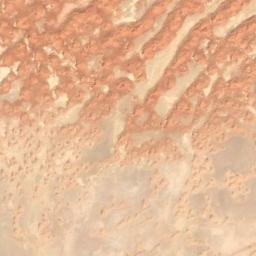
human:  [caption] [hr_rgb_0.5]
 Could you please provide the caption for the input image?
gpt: The desert is full of yellow sand .

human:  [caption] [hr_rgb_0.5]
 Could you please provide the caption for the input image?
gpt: The desert has yellow sand, Lots of orange transverse sand ridges and yellow small dunes .

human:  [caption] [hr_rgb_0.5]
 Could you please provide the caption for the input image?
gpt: This is a desert mixed with brown and yellow with alternating stripes .

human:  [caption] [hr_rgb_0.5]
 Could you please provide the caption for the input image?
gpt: There are some bare rocks in this desert .

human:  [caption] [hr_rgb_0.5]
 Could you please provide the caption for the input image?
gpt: A desert with some dunes and bare land .